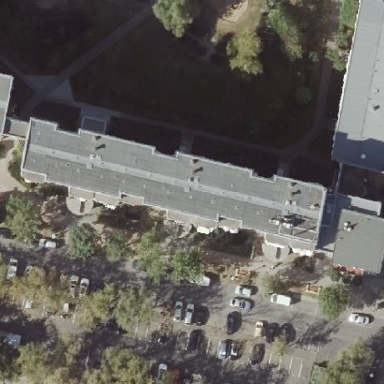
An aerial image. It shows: Flat-roofed apartment building.